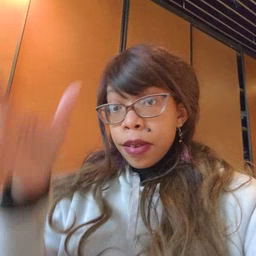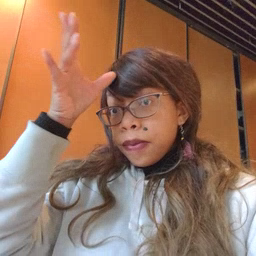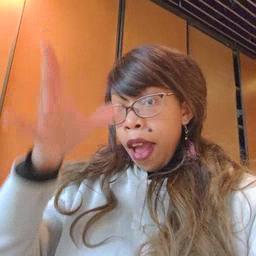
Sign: man